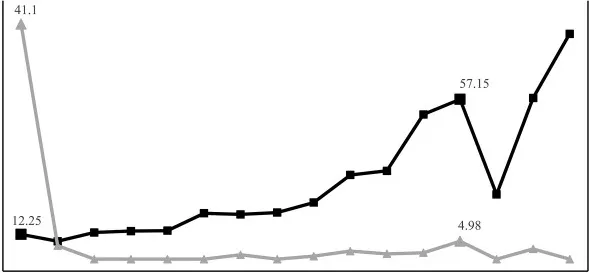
Changes in CEA and Ctn of serum levels from the fisrt operation to the last follow-up.
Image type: pathology (masson_trichrome)